The trace is the raw vibration amplitude of a rotating bearing as a function of time. Determine the bearing's health state. Answer with exactly one of: normal, inner_race, outer_race, ball.
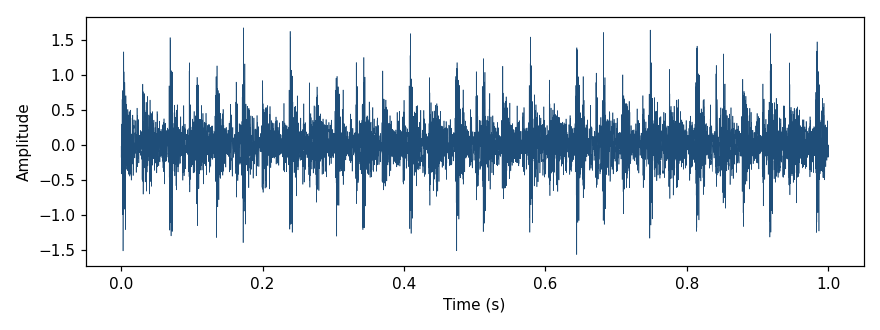
Answer: outer_race